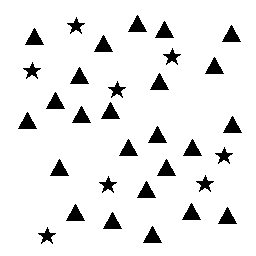
Squares: 0
Triangles: 24
Stars: 8
Total shapes: 32